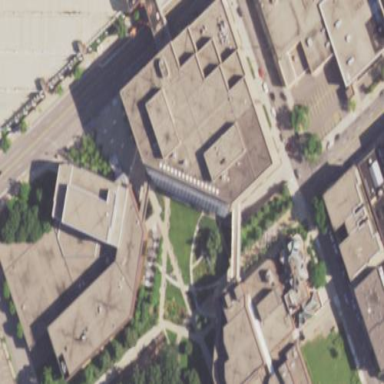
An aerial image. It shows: College.